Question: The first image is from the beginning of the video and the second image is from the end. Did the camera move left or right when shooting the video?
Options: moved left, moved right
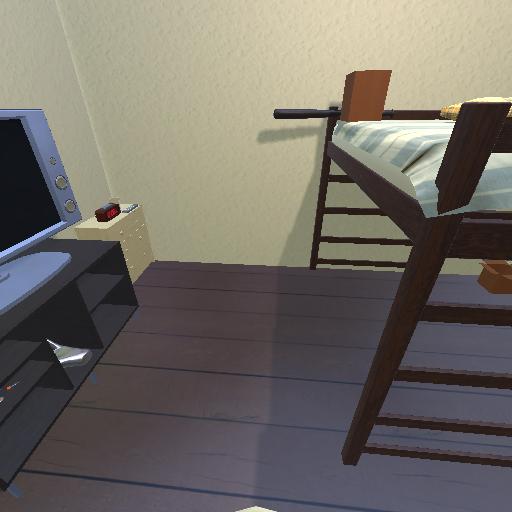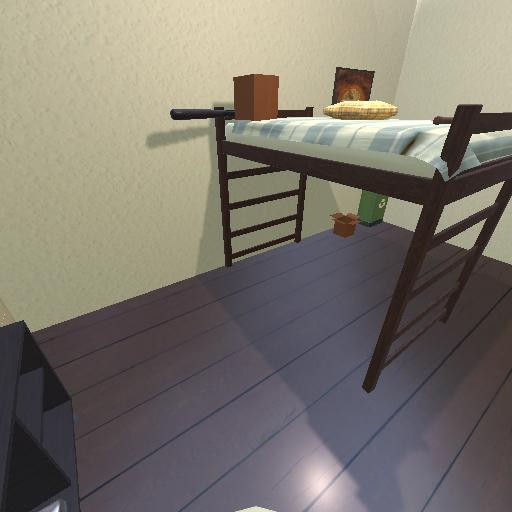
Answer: moved left